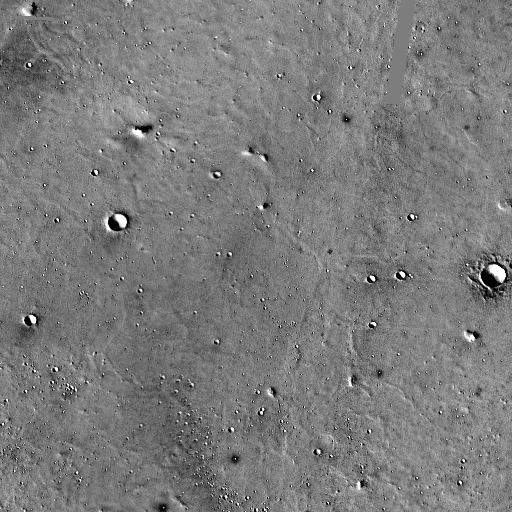
Crater classes present: Background, Other, Secondary